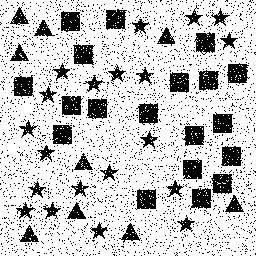
Squares: 19
Triangles: 9
Stars: 20
Total shapes: 48